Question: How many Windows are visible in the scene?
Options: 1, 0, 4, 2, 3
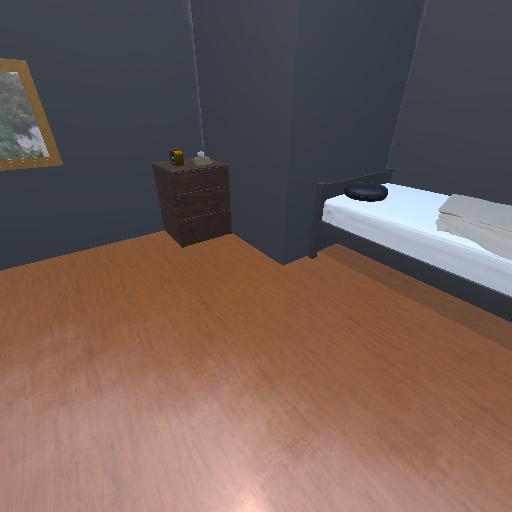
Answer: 1